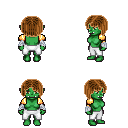
a pixel art fantasy rpg character, female body template, orc, green skin, gold arm armor, white pants, brown pageboy hairstyle, white cloth bandages, four views (front, back, left, right), 2x2 character sprite sheet, small pixel art, hard edges, no anti-aliasing